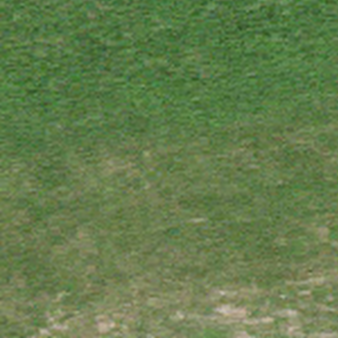
Label: other